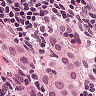
Metastatic tissue present: yes